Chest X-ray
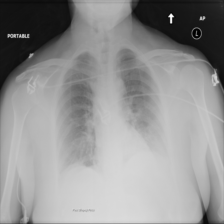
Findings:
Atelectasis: negative
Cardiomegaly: negative
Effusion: negative
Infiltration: positive
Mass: negative
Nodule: negative
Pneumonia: negative
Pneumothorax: negative
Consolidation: negative
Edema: negative
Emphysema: negative
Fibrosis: negative
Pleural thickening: negative
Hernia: negative